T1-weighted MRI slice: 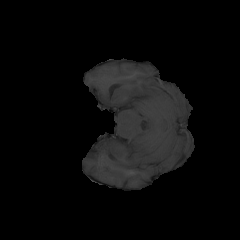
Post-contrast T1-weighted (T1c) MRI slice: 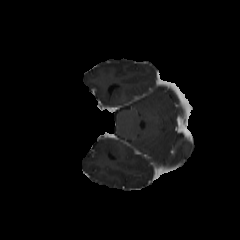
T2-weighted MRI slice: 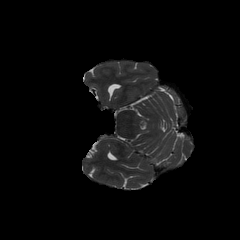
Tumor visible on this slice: no